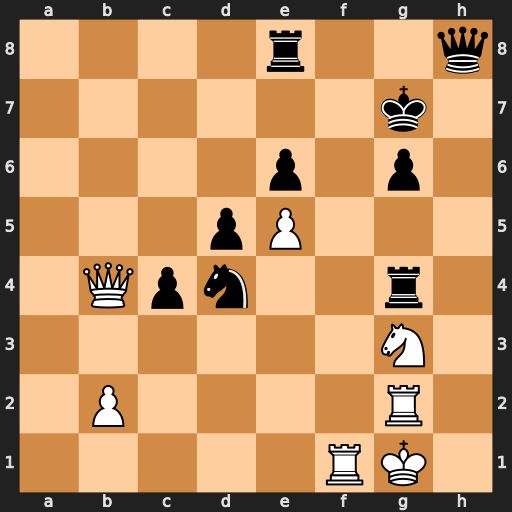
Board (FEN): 4r2q/6k1/4p1p1/3pP3/1Qpn2r1/6N1/1P4R1/5RK1
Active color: w
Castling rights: -
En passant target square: -
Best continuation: Qb7+ Kh6 Rh2+ Kg5 Rxh8